高三 · 度量几何学
12. 如图, $\mathrm{AC}$ 是 $\odot \mathrm{O}$ 的直径, $\mathrm{B}$ 是圆上一点, $\angle \mathrm{ABC}$ 的平分线与 $\odot \mathrm{O}$ 相交于点 $\mathrm{D}$, 已知 $\mathrm{BC}=1, \mathrm{AB}=\sqrt{3}$, 则 $\mathrm{AD}=$

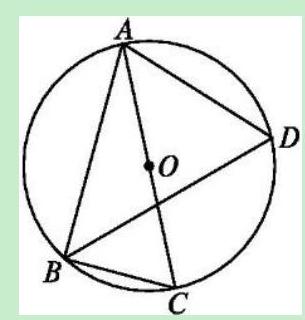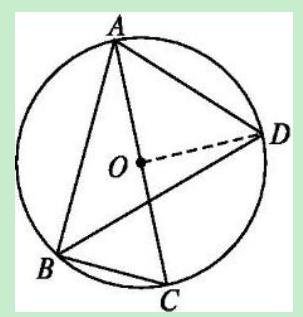
答案: $\sqrt{2}$
解析: : 解答: 如图,连接 $\mathrm{OD}$, 由于 $\mathrm{AC}$ 是 $\odot \mathrm{O}$ 的直径,

则 $\angle \mathrm{ABC}=90^{\circ}$.

又 $\mathrm{BC}=1, \mathrm{AB}=\sqrt{3}$,

则 $\mathrm{AC}=\sqrt{\mathrm{AB}^{2}+\mathrm{BC}^{2}}$

$=\sqrt{(\sqrt{3})^{2}+1^{2}}=2$,

所以 $\mathrm{OA}=\mathrm{OD}=\frac{1}{2} \mathrm{AC}=1$.

又 $\angle \mathrm{AOD}=2 \angle \mathrm{ABD}=\angle \mathrm{ABC}=90^{\circ}$,

故 $\triangle \mathrm{AOD}$ 是等腰直角三角形,

则 $\mathrm{AD}=\sqrt{2} \mathrm{OA}=\sqrt{2} \times 1=\sqrt{2}$.

分析: 本题主要考查了圆周角定理, 解决问题的关键是根据圆周角定理结合所给条件分析计算即可, 难度不大